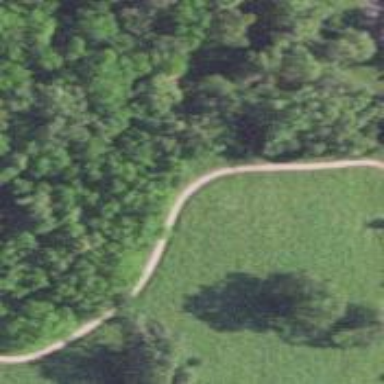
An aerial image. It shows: Path.